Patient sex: M
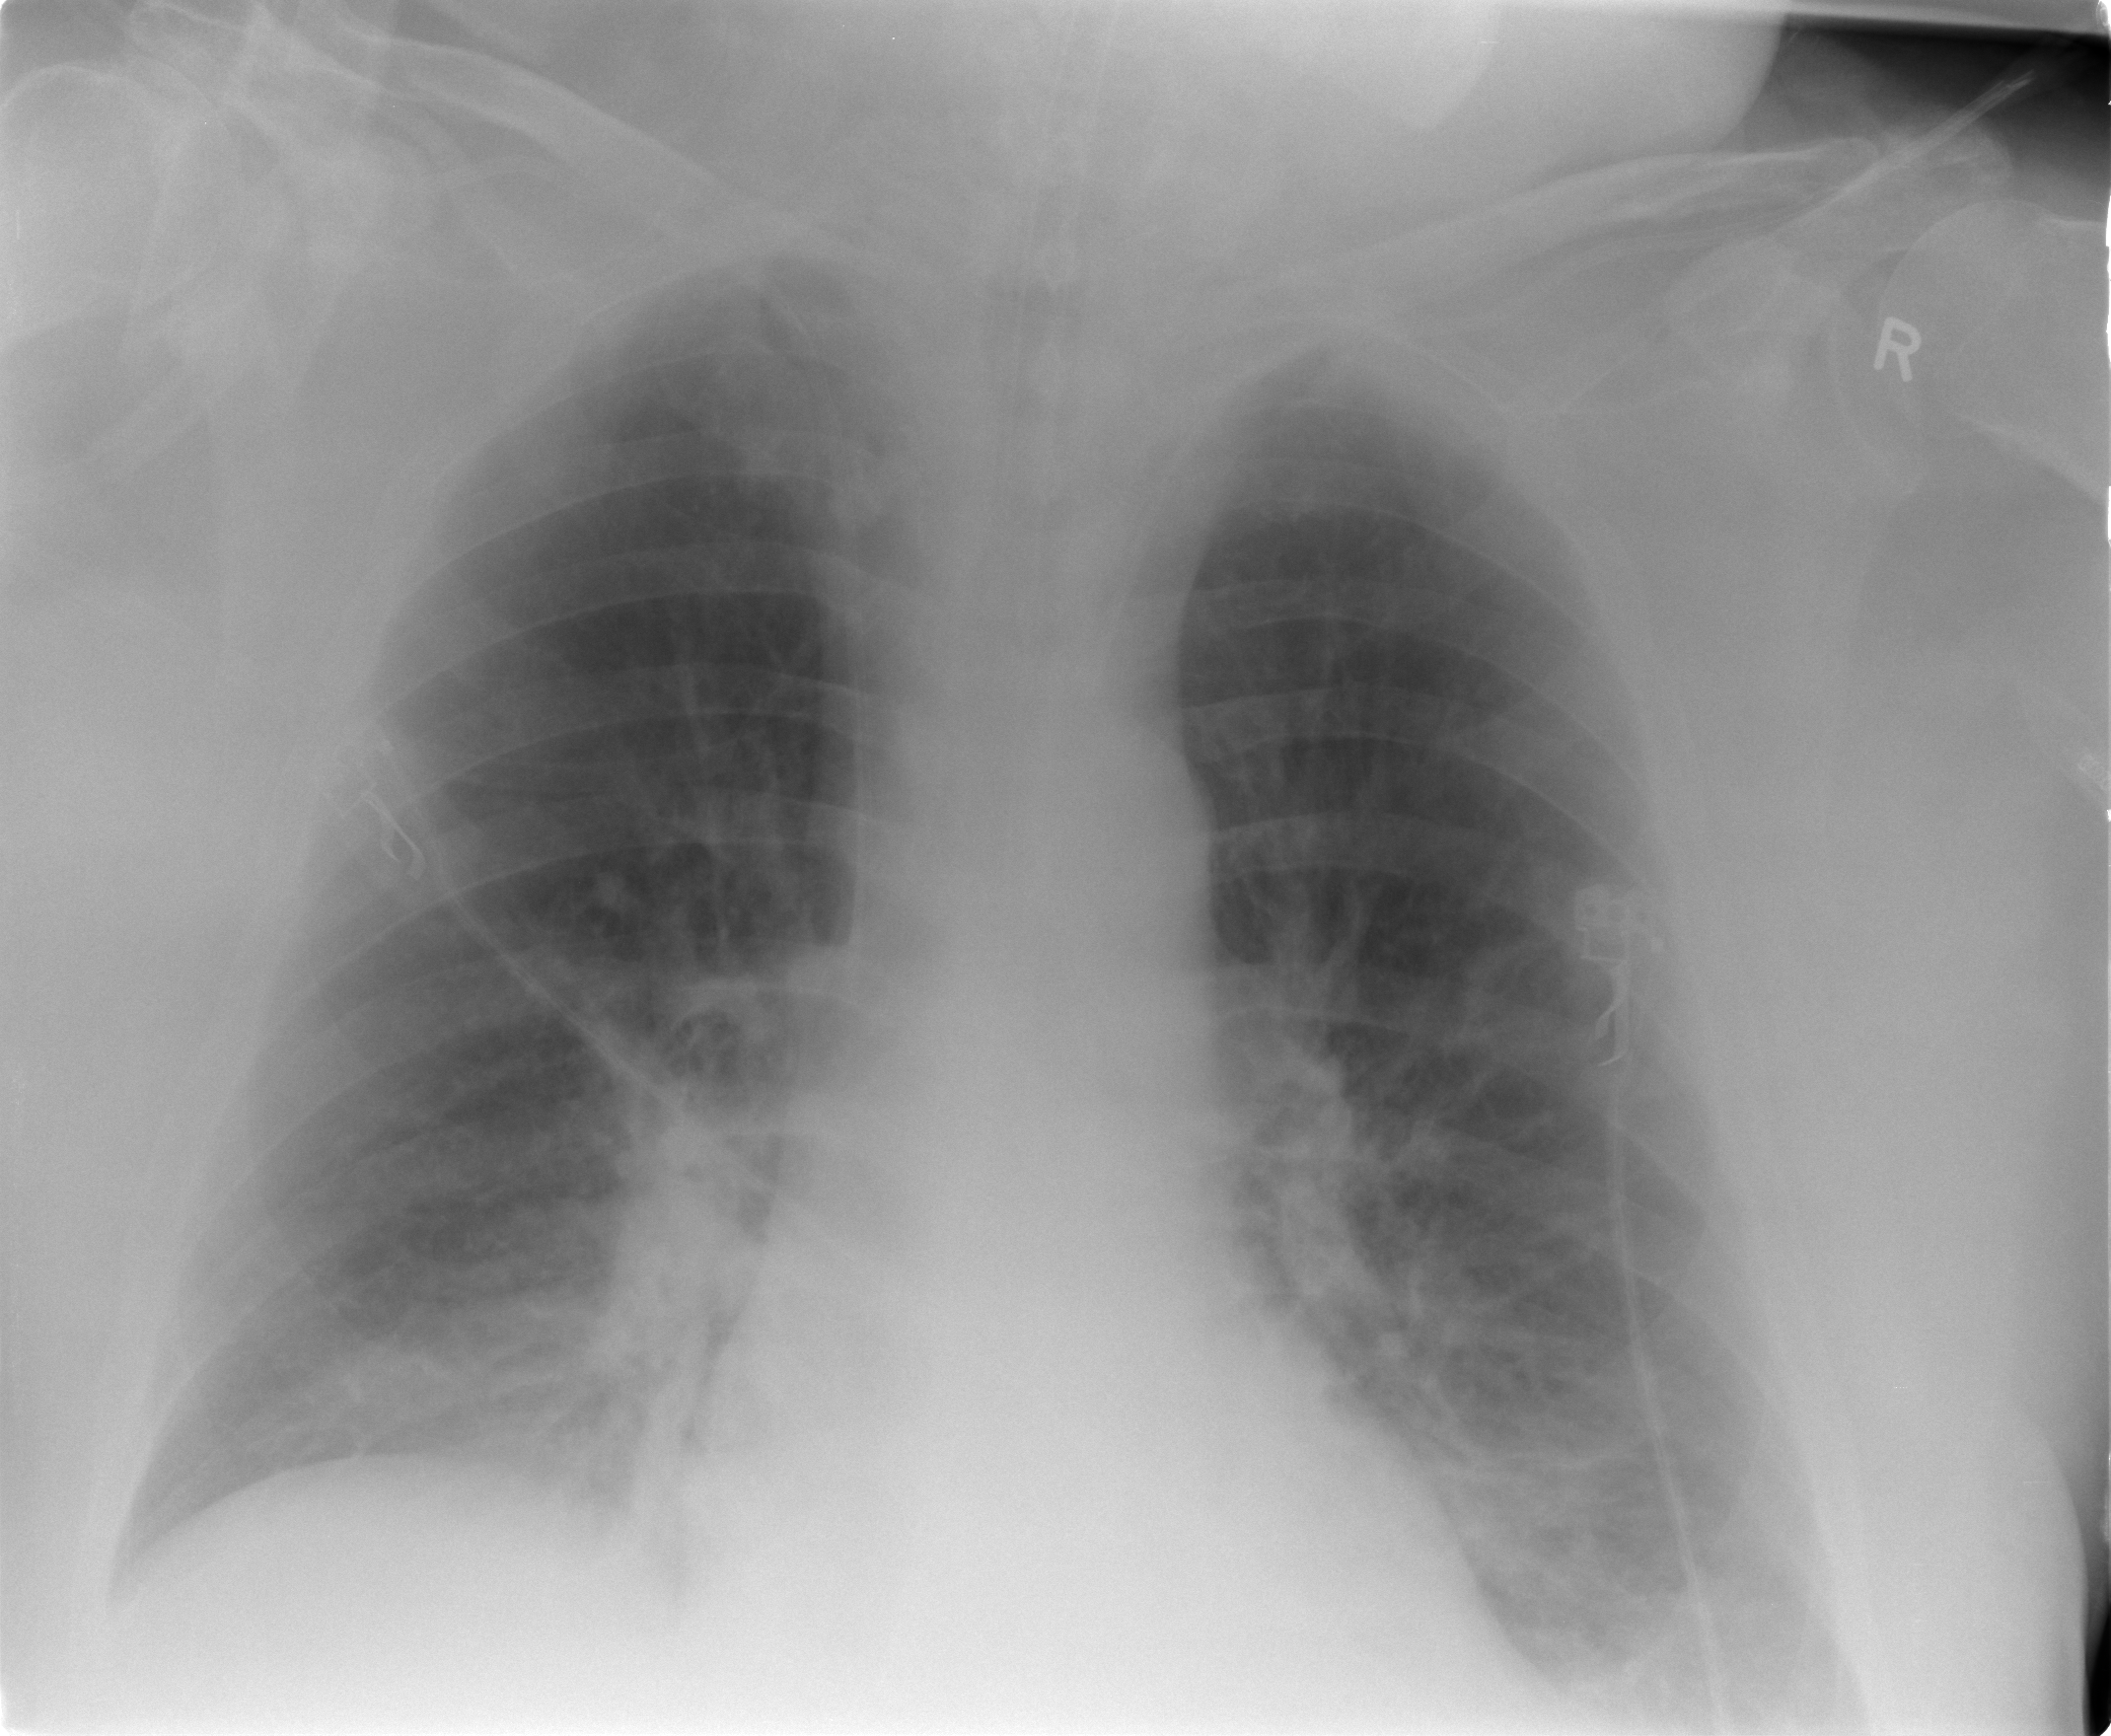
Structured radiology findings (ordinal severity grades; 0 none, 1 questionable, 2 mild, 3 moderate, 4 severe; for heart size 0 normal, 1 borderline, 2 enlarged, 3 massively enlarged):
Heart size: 0
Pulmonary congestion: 2
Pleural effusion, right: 2
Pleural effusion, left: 2
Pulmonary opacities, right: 2
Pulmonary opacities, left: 2
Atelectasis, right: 2
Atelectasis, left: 0